Brain MRI, t1w sequence, axial 2D slice.
Patient: age 42, sex M, weight 78 kg, height 1.78 m
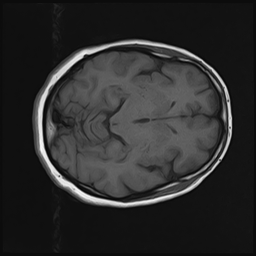